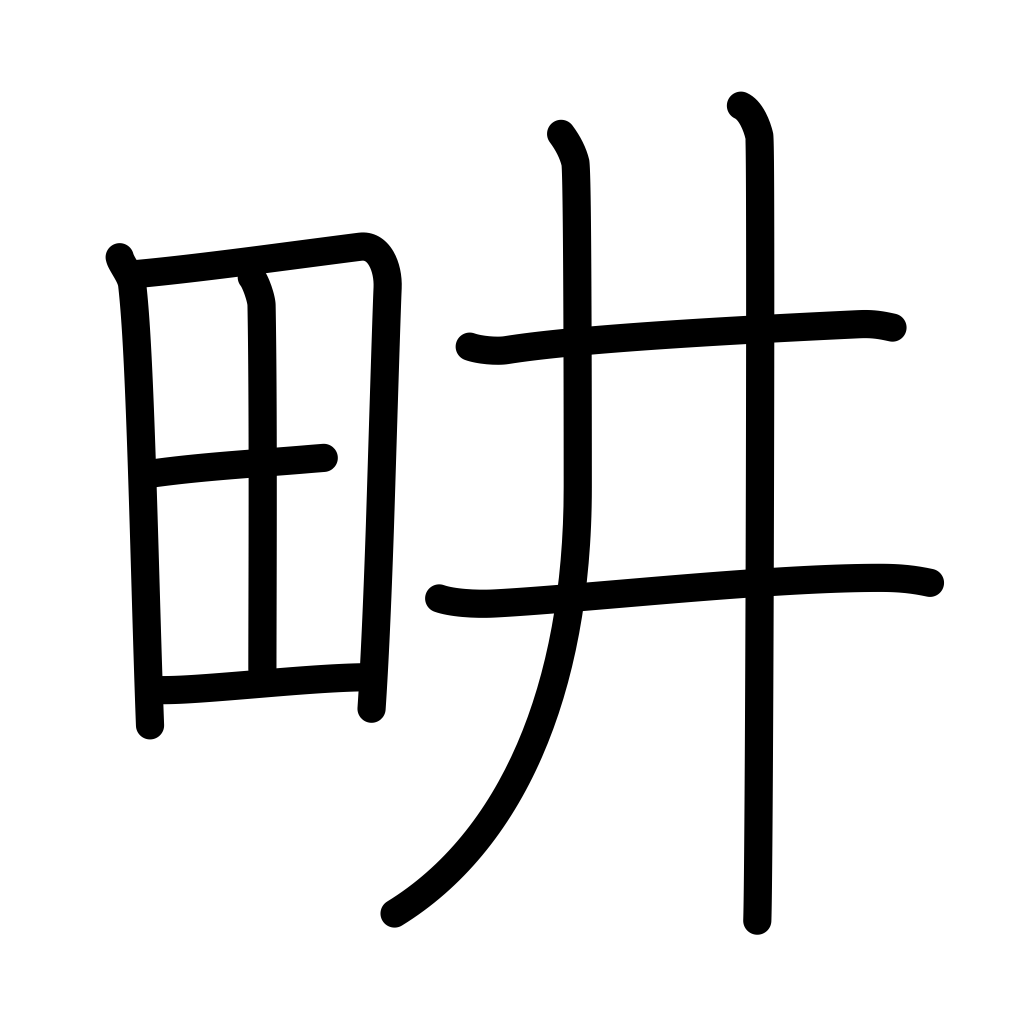
Meaning: plow, cultivate